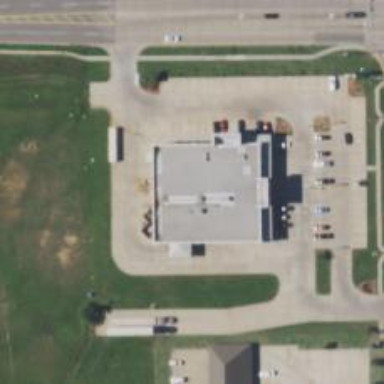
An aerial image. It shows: Pharmacy providing healthcare services.